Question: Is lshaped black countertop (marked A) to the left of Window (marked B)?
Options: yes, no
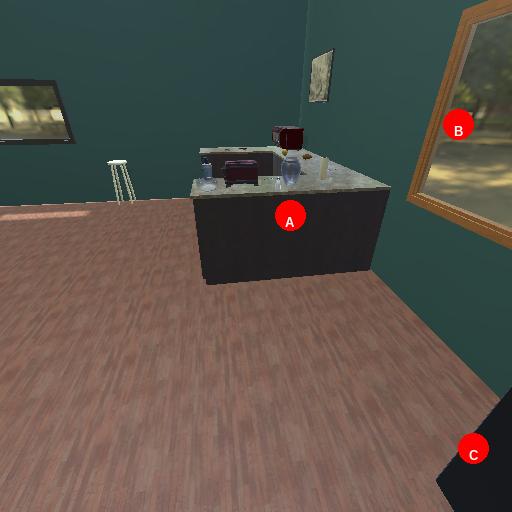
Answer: yes